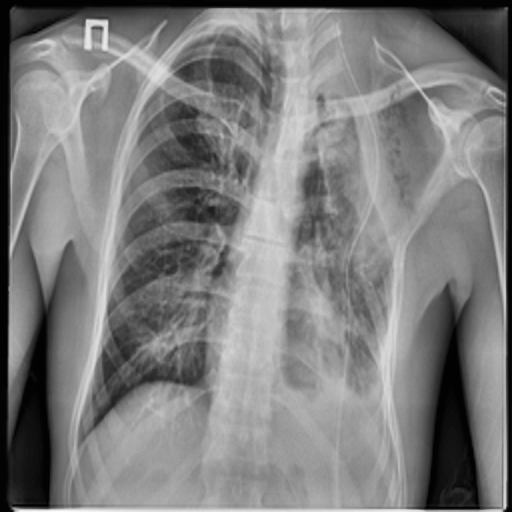
Finding: TUBERCULOSIS